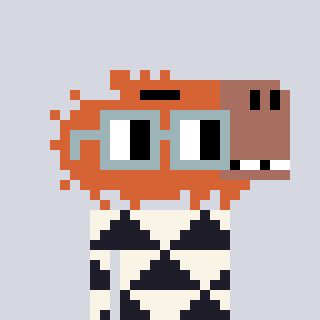
a pixel art character with square dark gray glasses, a capybara-shaped head and a grayscale-colored body on a cool background